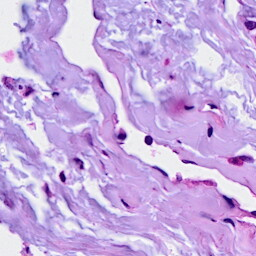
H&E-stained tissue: Breast